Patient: sex M, age 62
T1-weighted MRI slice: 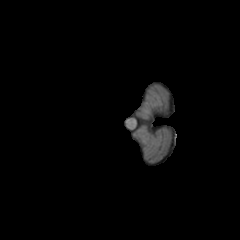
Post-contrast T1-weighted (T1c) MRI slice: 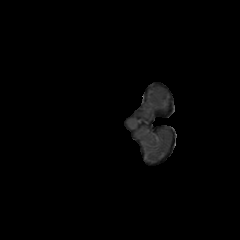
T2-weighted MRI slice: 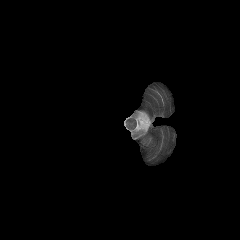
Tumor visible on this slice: no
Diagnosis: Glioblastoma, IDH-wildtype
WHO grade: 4